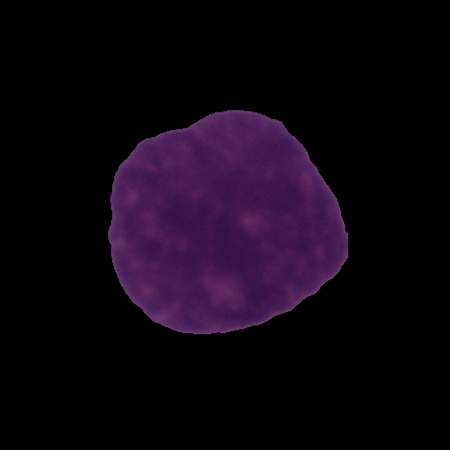
Label: cancer